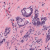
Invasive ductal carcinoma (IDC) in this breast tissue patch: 1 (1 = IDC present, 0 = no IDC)